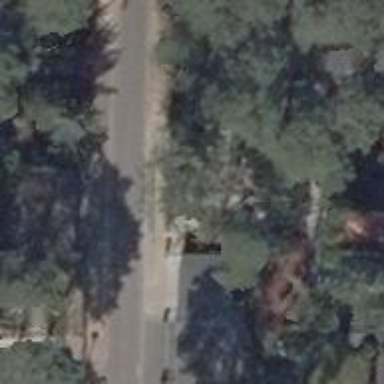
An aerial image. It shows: Driveway leading to service road.